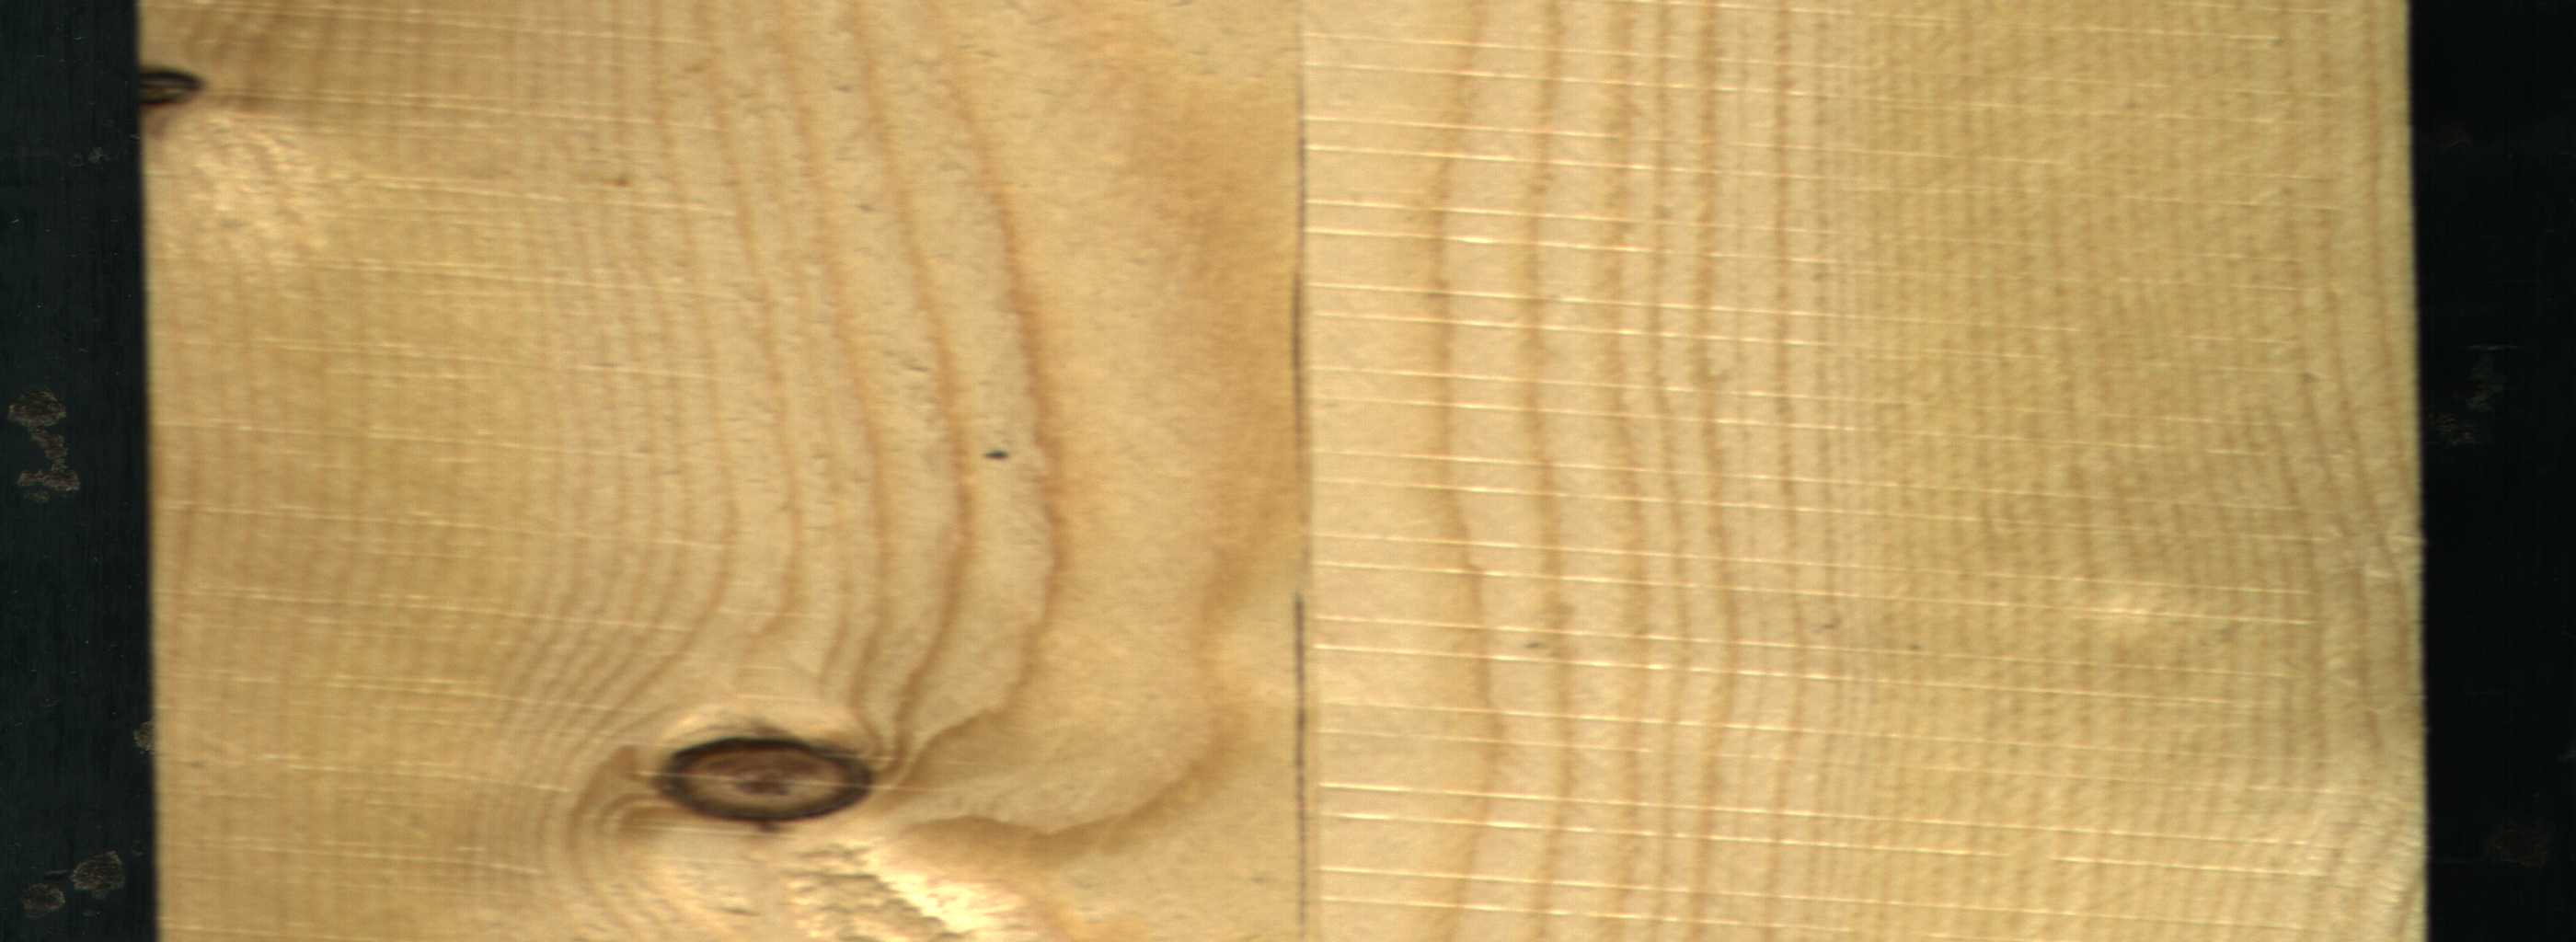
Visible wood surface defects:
Crack
Crack
Dead_Knot
Dead_Knot